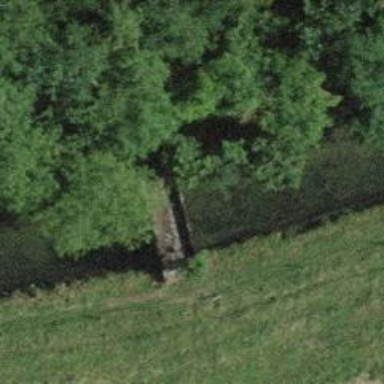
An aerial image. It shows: Path on bridge.